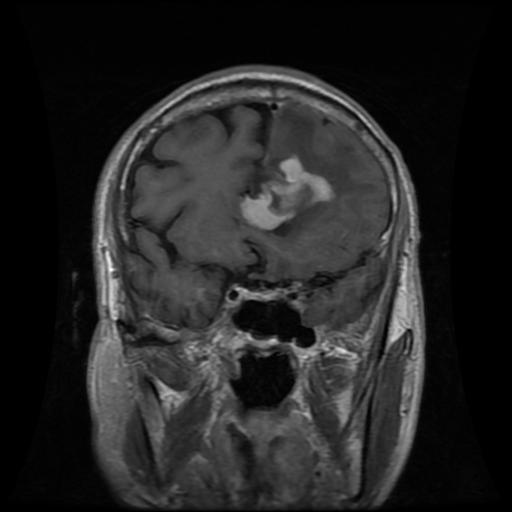
Label: glioma